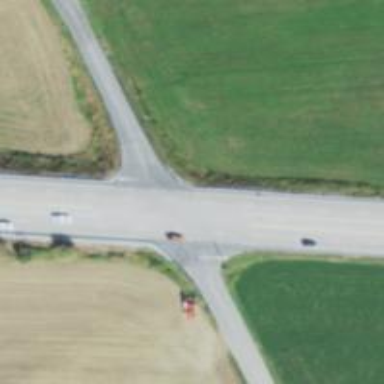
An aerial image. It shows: Asphalt road classified as primary highway with expressway characteristics.